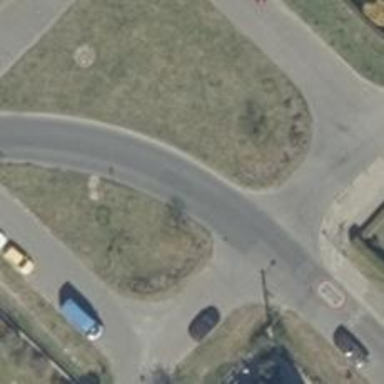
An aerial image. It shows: Residential road with asphalt surface.